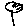
Label: flower